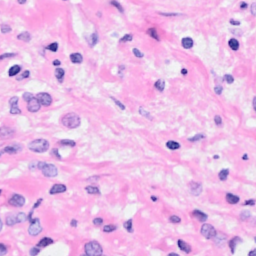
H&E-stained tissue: Breast